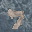
Label: 7